Question: I am having a problem with a ListView selection on VB6 Classic.
I have a listview with a few items but when i select somewhere out of the text lines it goes automatically to the default/first item.

What i am looking for is to find a way to "select nothing" when the user clicks on any other place than the list text of the listview.
This is the listview code:
'''
Private Sub lsvArticle_Click()
Dim mArticleNumber As Integer, mArticleIndex As Integer
Dim Splitted() As String
Splitted = Split(lsvArticle.SelectedItem.Text, ":")
mArticleNumber = CInt(Trim(Splitted(0)))
mArticleIndex = ArticleNb2ListIdx(mArticleNumber - 1)
mNewValue = mArticleIndex
txtValueNew.Text = A_ArticlesDef(mNewValue).W_Art_Numb & " : " & A_ArticlesDef(mNewValue).W_Art_Name
End Sub
'''
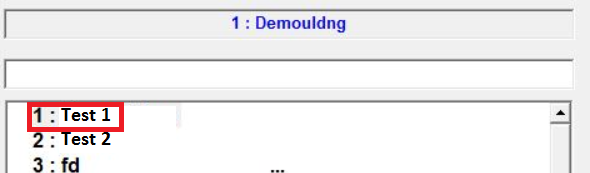
Answer: A couple of ideas come to mind. You will need to decide which is best for your situation. The first idea is to respond to the 'ItemClick' event. This event is only fired if you click on an item.
'''
Private Sub lsvArticle_ItemClick(ByVal Item As MSComctlLib.ListItem)
txtValueNew.Text = Item.Text
End Sub
'''
The second idea is to respond to the 'MouseUp' event in conjunction with performing a 'HitTest'. If 'HitTest' is Nothing then you clicked in a blank area.
'''
Private Sub lsvArticle_MouseUp(Button As Integer, Shift As Integer, x As Single, y As Single)
If Not lsvArticle.HitTest(x, y) Is Nothing Then
txtValueNew.Text = lsvArticle.SelectedItem.Text
End If
End Sub
'''